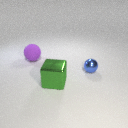
large purple rubber sphere to the left of small blue metal sphere